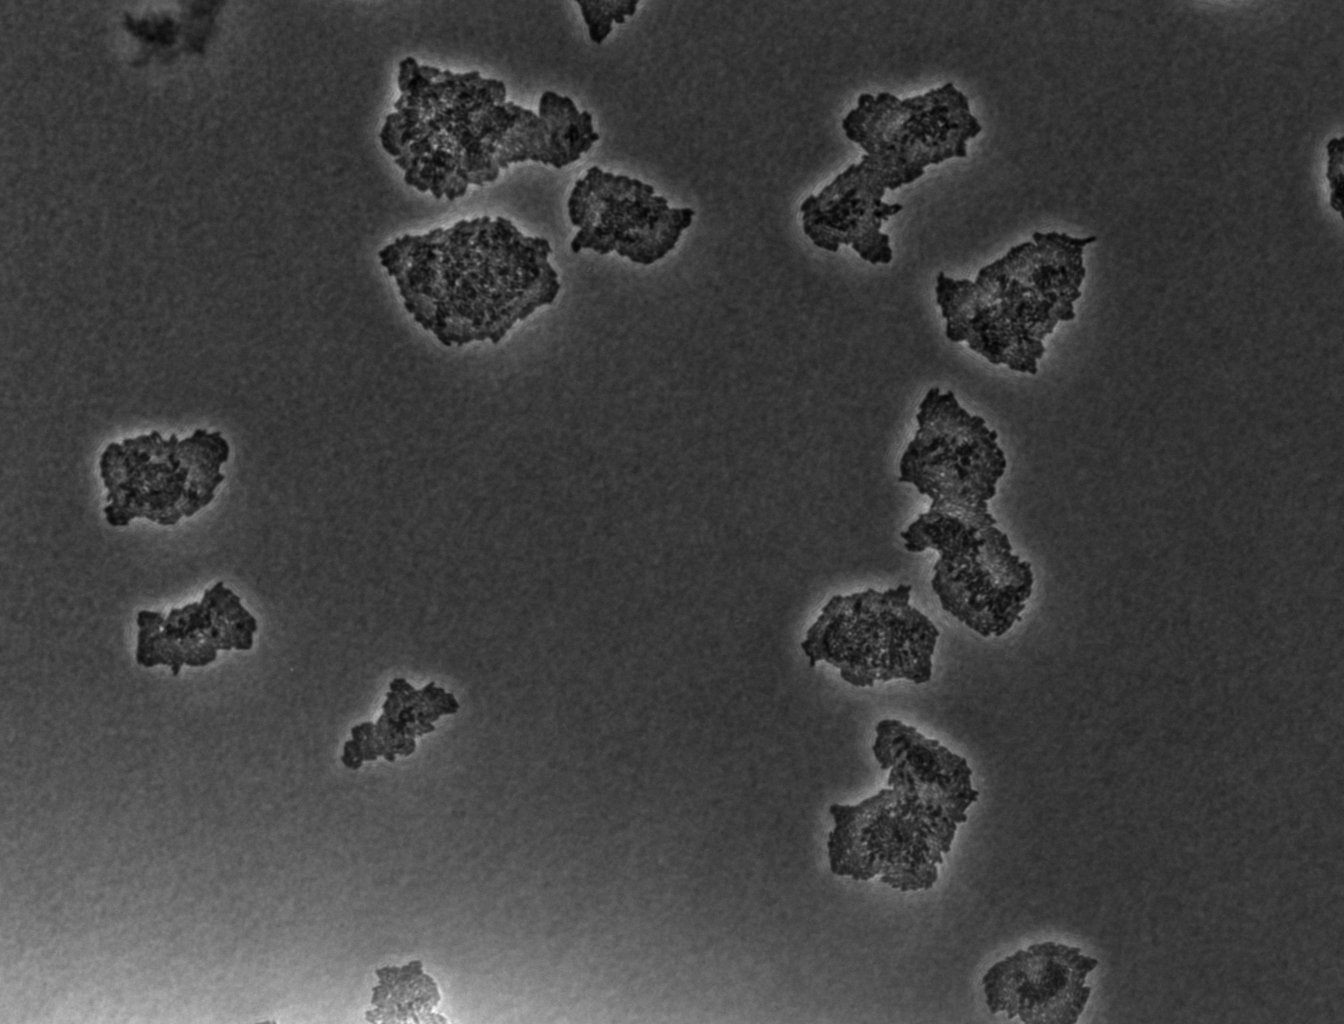
various_fewshot